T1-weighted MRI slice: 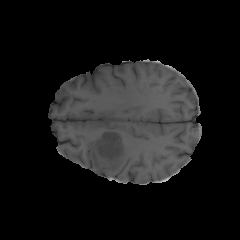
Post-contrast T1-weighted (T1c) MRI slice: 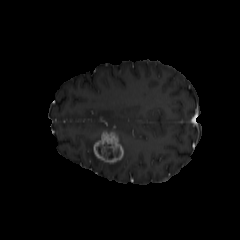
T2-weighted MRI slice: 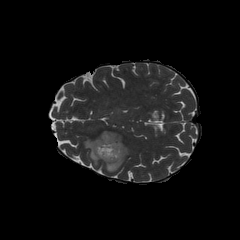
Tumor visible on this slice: yes